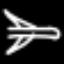
Label: airplane